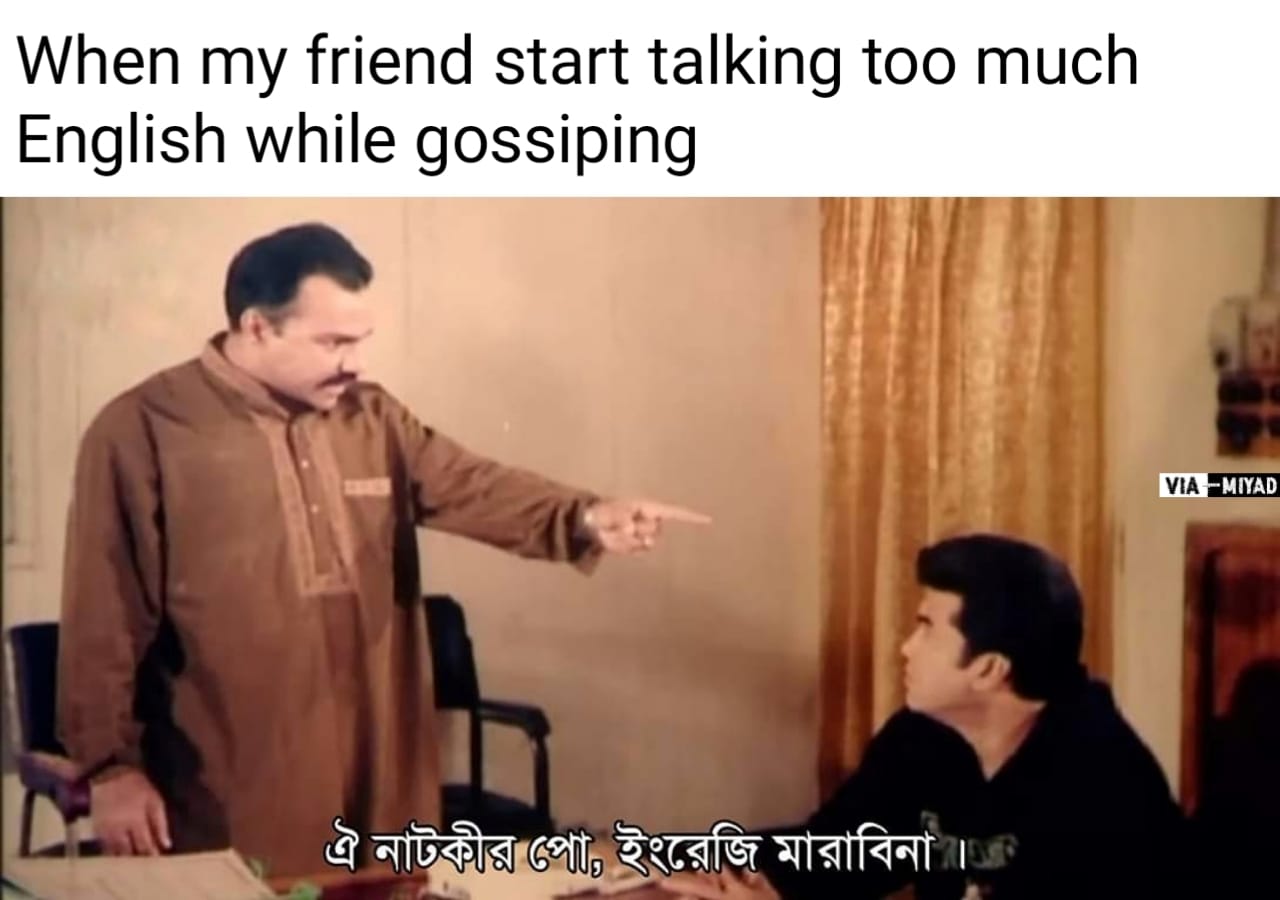
Caption: When my friend start talking too much English while gossiping    ঐ নাটকীর পো , ইংরেজী মারাবিনা ।
Label: non-hate